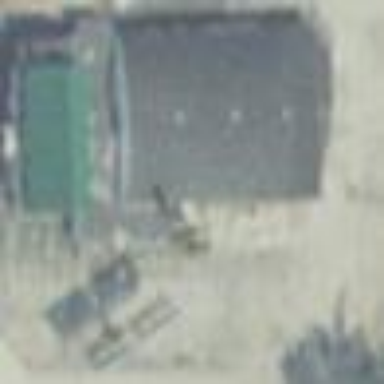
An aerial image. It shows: Building that houses bowling alley.